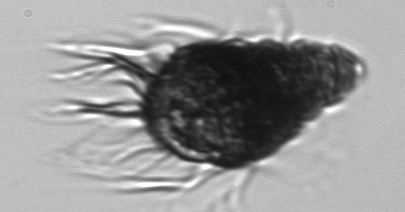
Label: Laboea_strobila